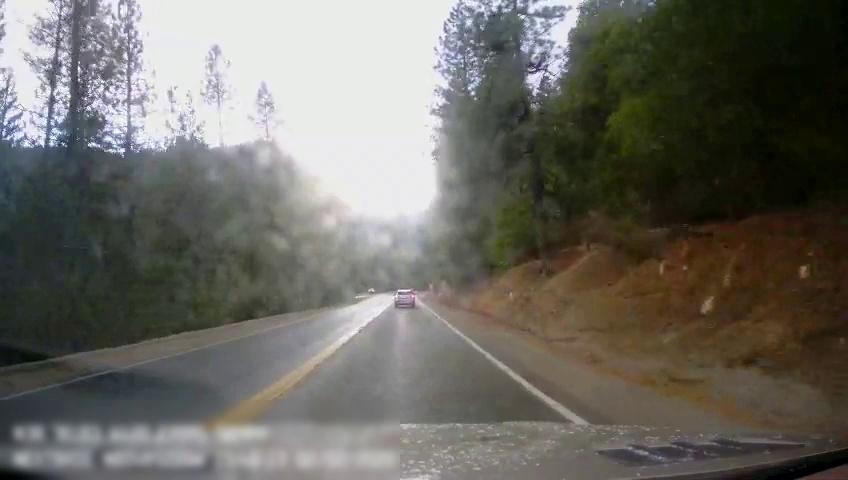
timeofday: Day
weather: Sunny
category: Drivable Space
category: Vehicles | SUV
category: Lanes | Alternate Lane
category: Lanes | Current Lane
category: Lanes | Opposite Lane
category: Lanes | Opposite Lane